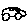
Label: car